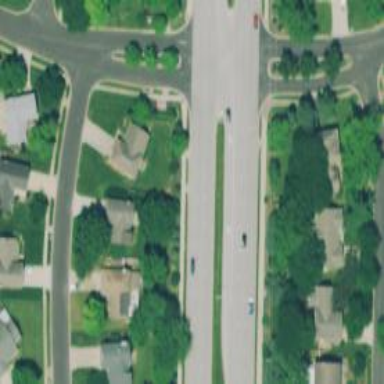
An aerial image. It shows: Road with dash markings.